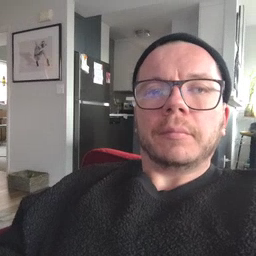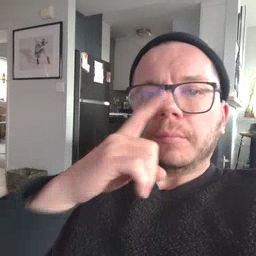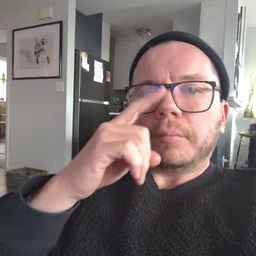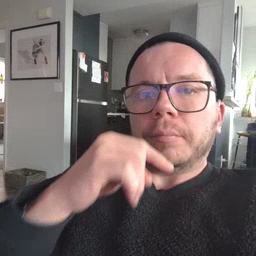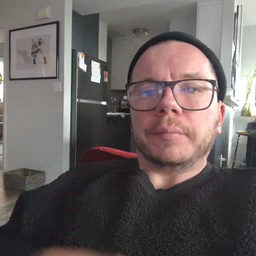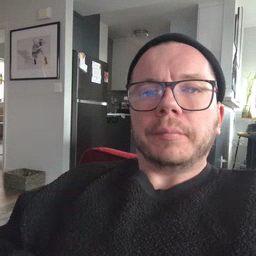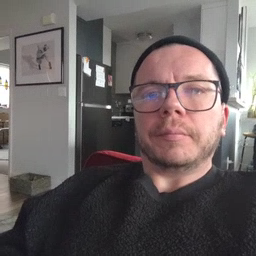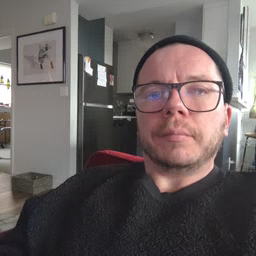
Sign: mouse